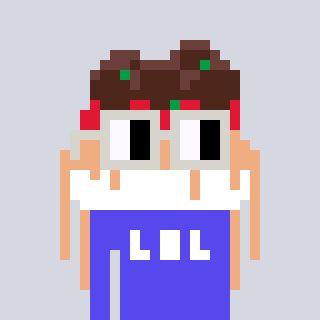
a pixel art character with square light gray glasses, a spaghetti-shaped head and a computerblue-colored body on a cool background